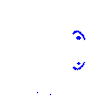
Particle: proton